Question: I have 3 tables( products,bill_Details and bills) , i want to retrieve quantity of each product in bill_details table, the below query just give me the products which are in bill_details table "just", and if bill_details empty, nothing retrieved !

and this is my query:
'''
select p.prod_Id,p.prod_Name,
sum(b.de_Quantity+b.de_Bonus) - sum(bbb.de_Quantity+bbb.de_Bonus),
p.prod_Cost,p.prod_ExpDate,p.prod_BonusInfo,p.prod_Note
from
(((products p left JOIN bill_Details b on p.prod_Id=b.prod_Id)
left JOIN bill_Details bbb on p.prod_Id=bbb.prod_Id )
left JOIN bills a on b.bill_Id = a.bill_Id)
left JOIN bills aaa on bbb.bill_Id = aaa.bill_Id
where
a.cus_Sup=1 and aaa.cus_Sup=0 and a.archived=0 and aaa.archived=0
group by p.prod_Id,p.prod_Name,p.prod_Cost,p.prod_ExpDate,
p.prod_BonusInfo,p.prod_Note order by p.prod_Name asc;
'''
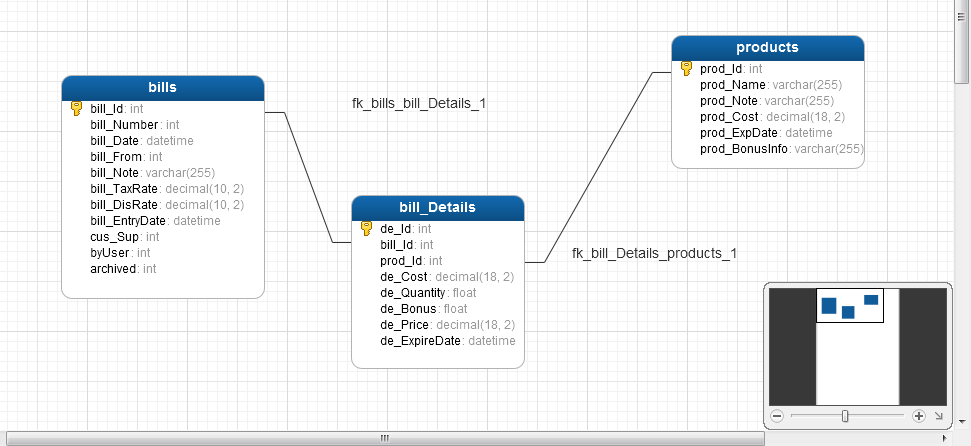
Answer: Your 'WHERE' clause is checking against tables that are left joined. By doing that, you are effectively removing rows that are unmatched in the left joins. Probably not what you want.
Instead, what you want is probably to move those conditions in the join clauses themselves, like this:
'''
select p.prod_Id,p.prod_Name,
sum(b.de_Quantity+b.de_Bonus) - sum(bbb.de_Quantity+bbb.de_Bonus),
p.prod_Cost,p.prod_ExpDate,p.prod_BonusInfo,p.prod_Note
from
(((products p left JOIN bill_Details b on p.prod_Id=b.prod_Id)
left JOIN bill_Details bbb on p.prod_Id=bbb.prod_Id )
left JOIN bills a on b.bill_Id = a.bill_Id and a.cus_Sup=1 and a.archived=0)
left JOIN bills aaa on bbb.bill_Id = aaa.bill_Id and aaa.cus_Sup=0 and aaa.archived=0
group by p.prod_Id,p.prod_Name,p.prod_Cost,p.prod_ExpDate,
p.prod_BonusInfo,p.prod_Note order by p.prod_Name asc;
'''